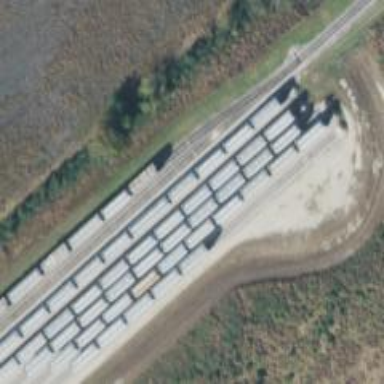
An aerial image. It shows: Railway spur service.